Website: bh-photo
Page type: account-selection
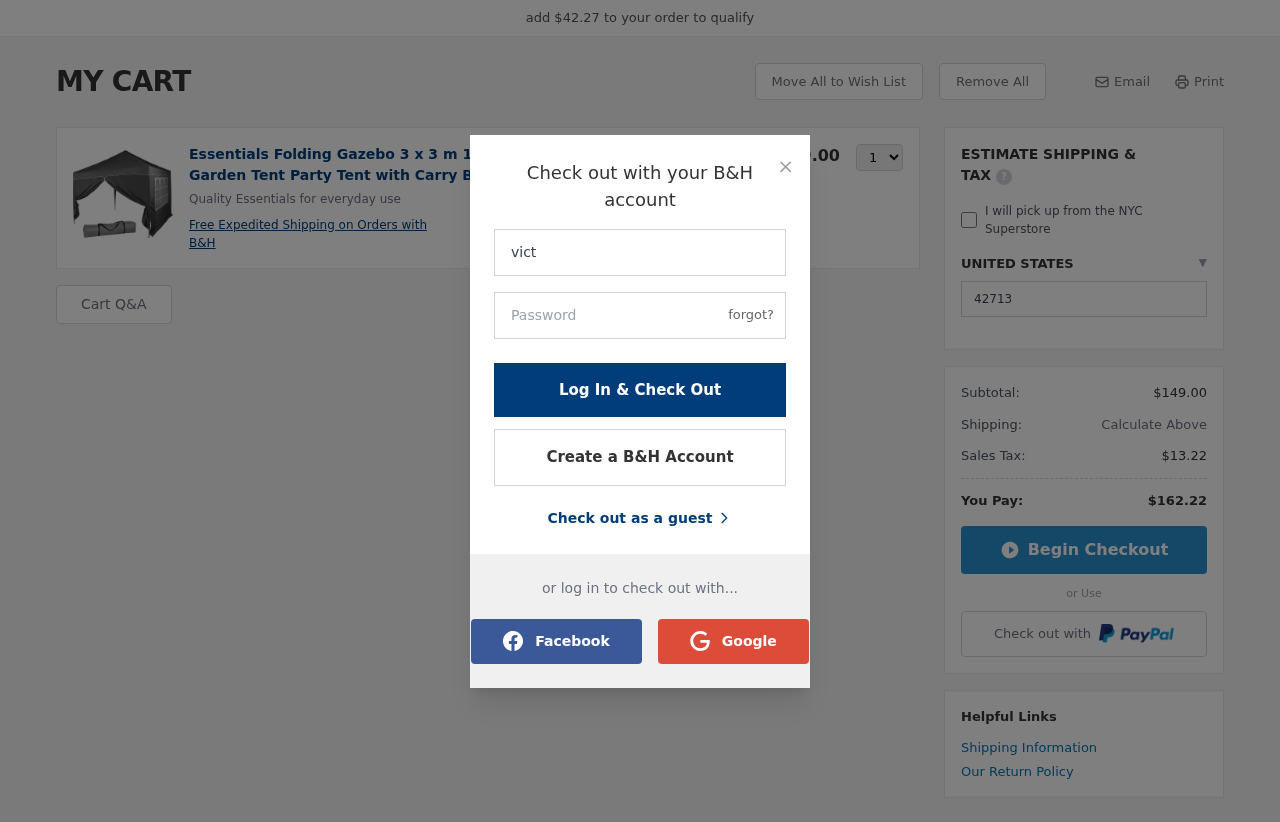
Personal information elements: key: PII_COUNTRY
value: UNITED STATES
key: PII_LOGIN_USERNAME
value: victor.smith
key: PII_POSTCODE
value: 42713
Product elements: key: PRODUCT1_DESC
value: Quality Essentials for everyday use
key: PRODUCT1_NAME
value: Essentials Folding Gazebo 3 x 3 m 100% Waterproof Garden Tent Party Tent with Carry Bag
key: PRODUCT1_PRICE
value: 149
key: PRODUCT1_QUANTITY
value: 1
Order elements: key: ORDER_SUBTOTAL
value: $149.00
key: ORDER_TAX
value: $13.22
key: ORDER_TOTAL
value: $162.22
Other elements: key: AMOUNT_TO_QUALIFY
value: $42.27